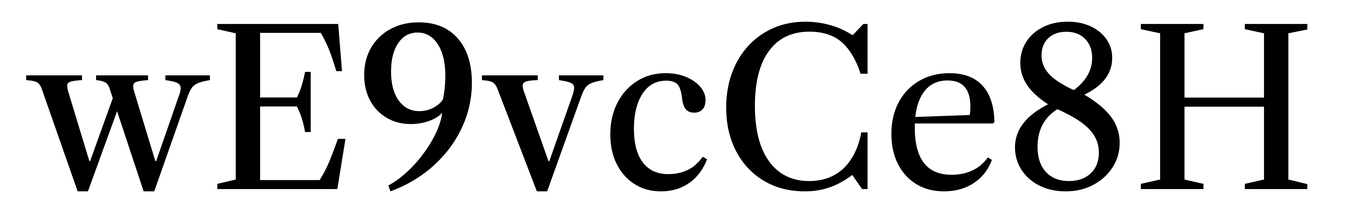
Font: LibreCaslonText_Regular